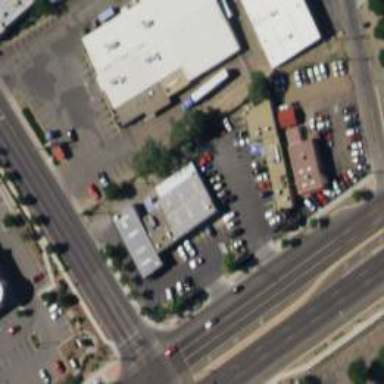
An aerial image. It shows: Alley classified as service road.